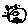
Label: car